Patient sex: F
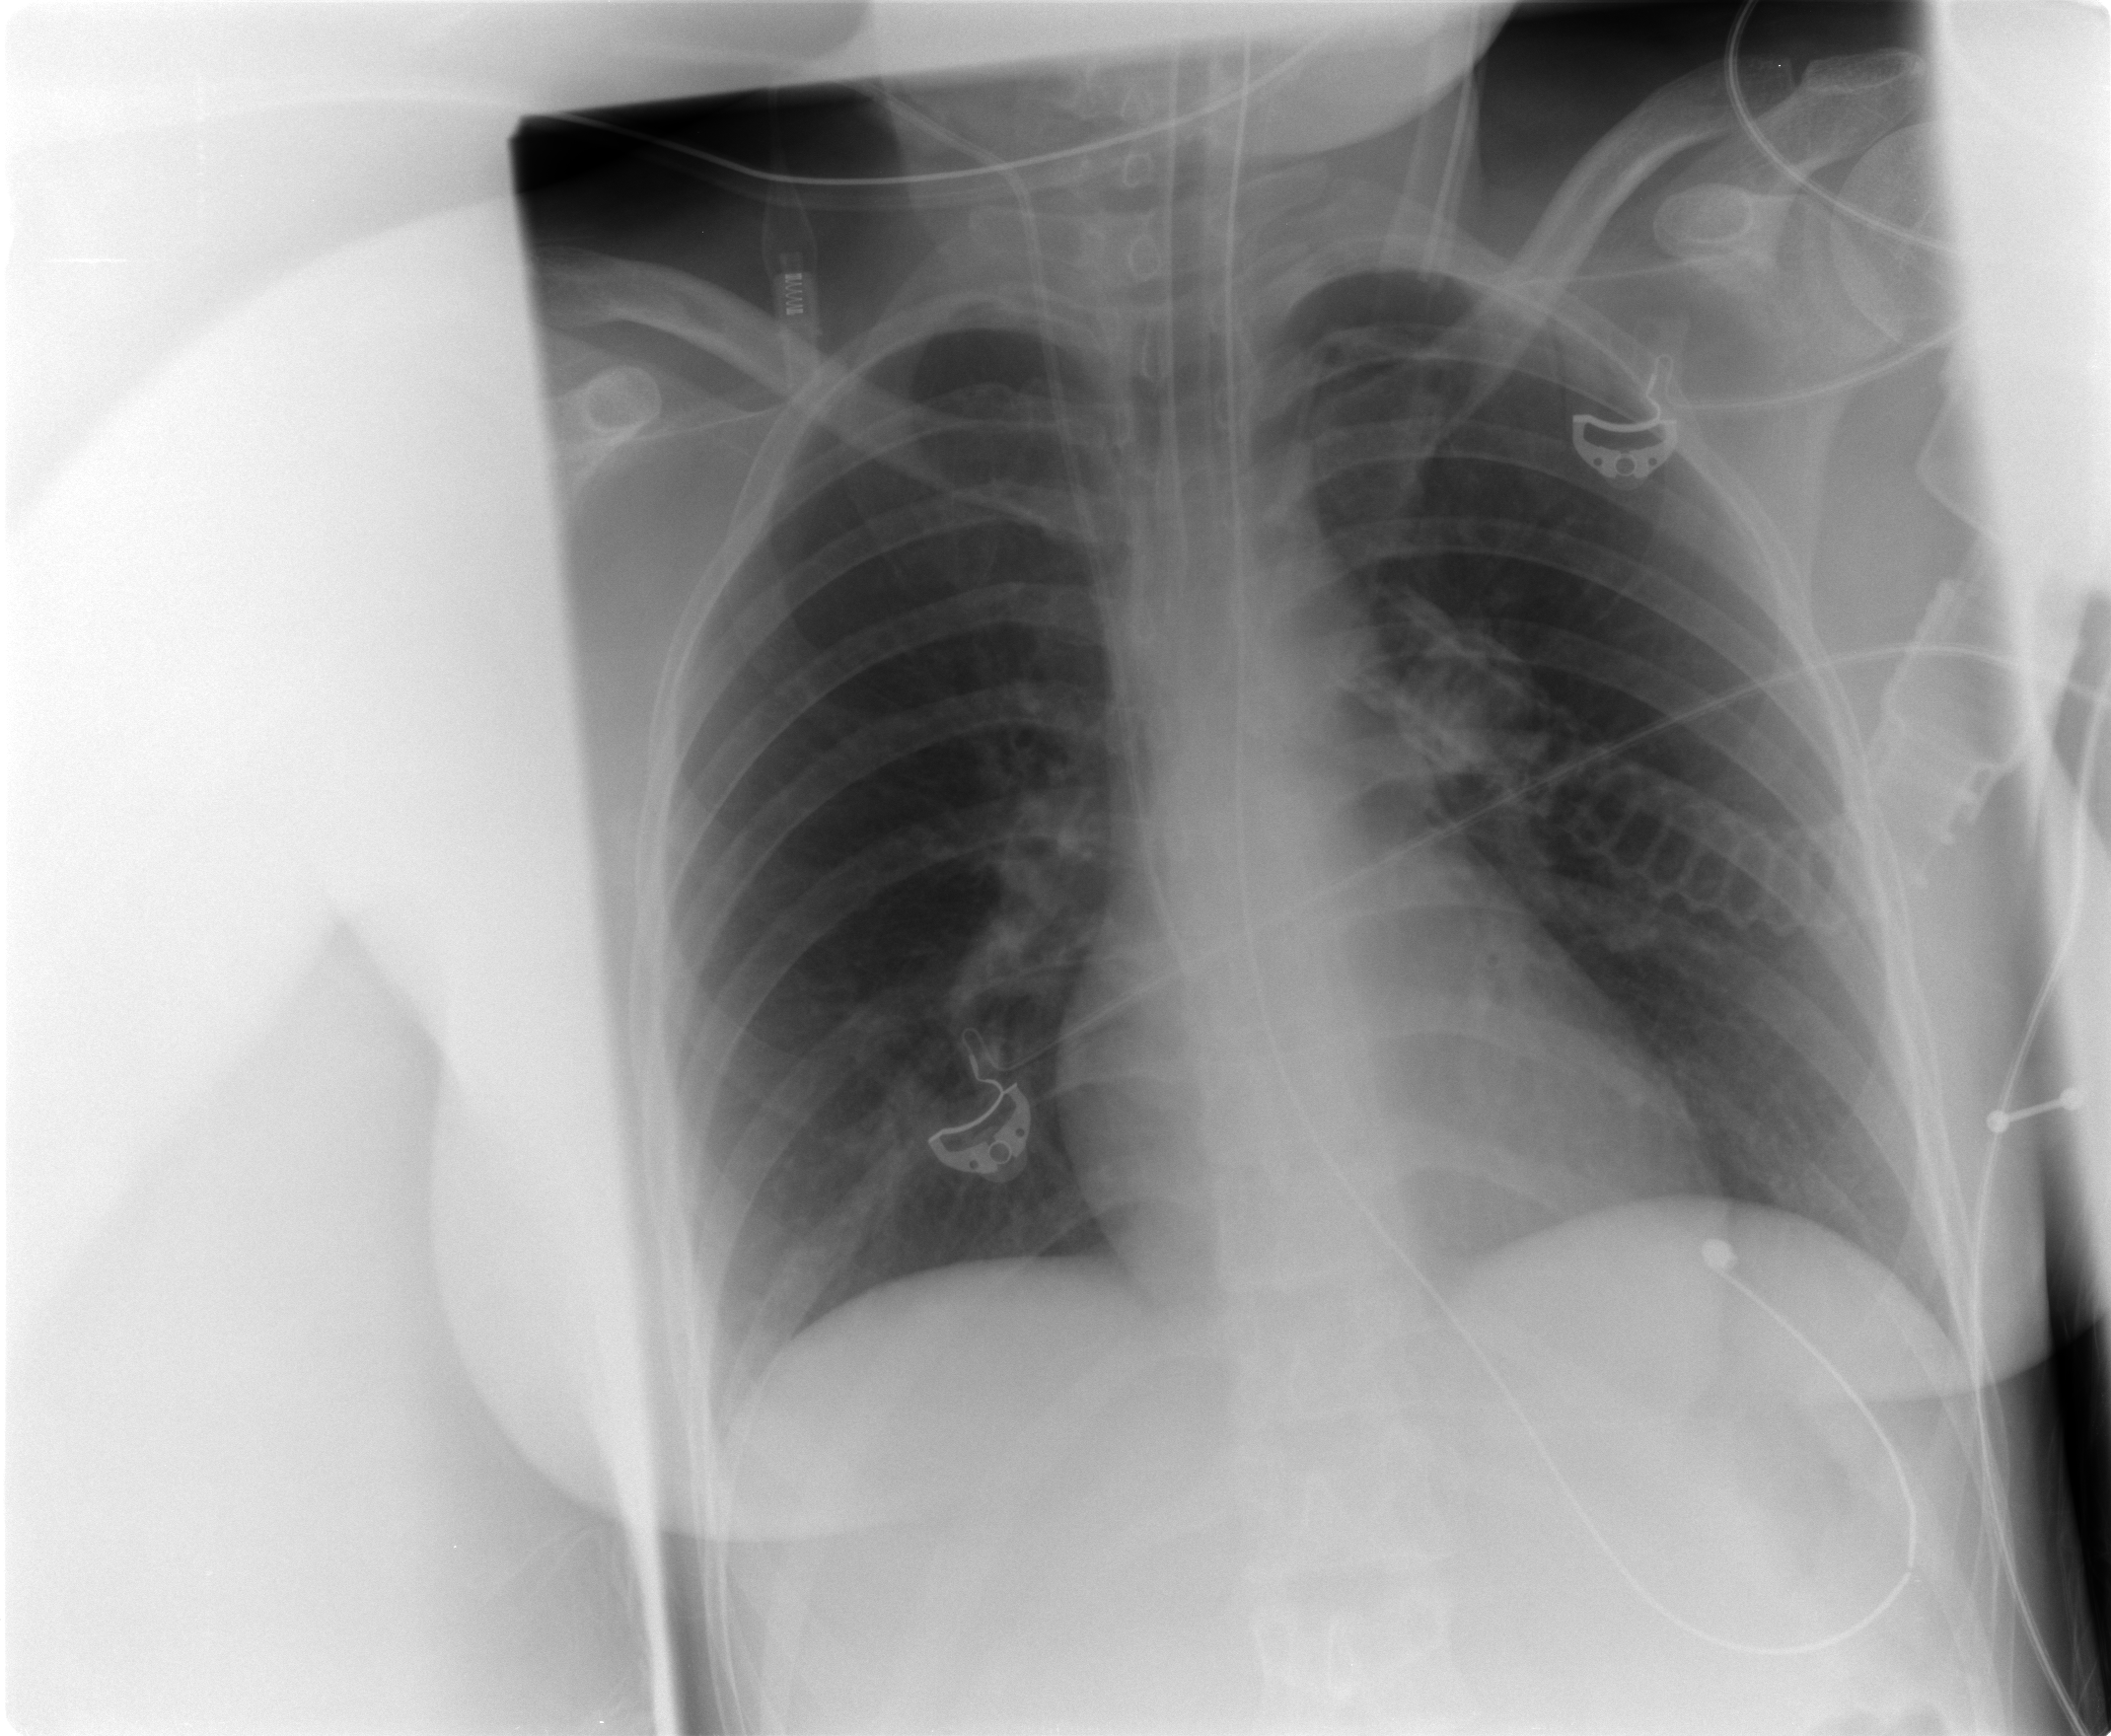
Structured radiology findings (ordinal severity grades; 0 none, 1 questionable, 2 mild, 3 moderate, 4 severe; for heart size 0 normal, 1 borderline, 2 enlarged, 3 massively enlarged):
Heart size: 1
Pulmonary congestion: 2
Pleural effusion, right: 0
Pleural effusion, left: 0
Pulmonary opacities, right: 0
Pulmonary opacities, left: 0
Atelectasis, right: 1
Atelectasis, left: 1